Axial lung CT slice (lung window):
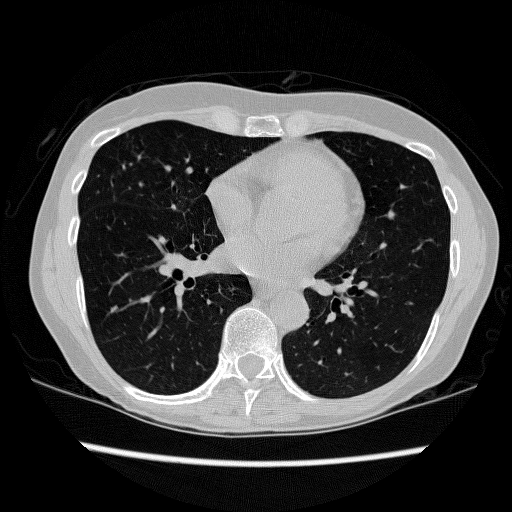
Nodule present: no